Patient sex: M
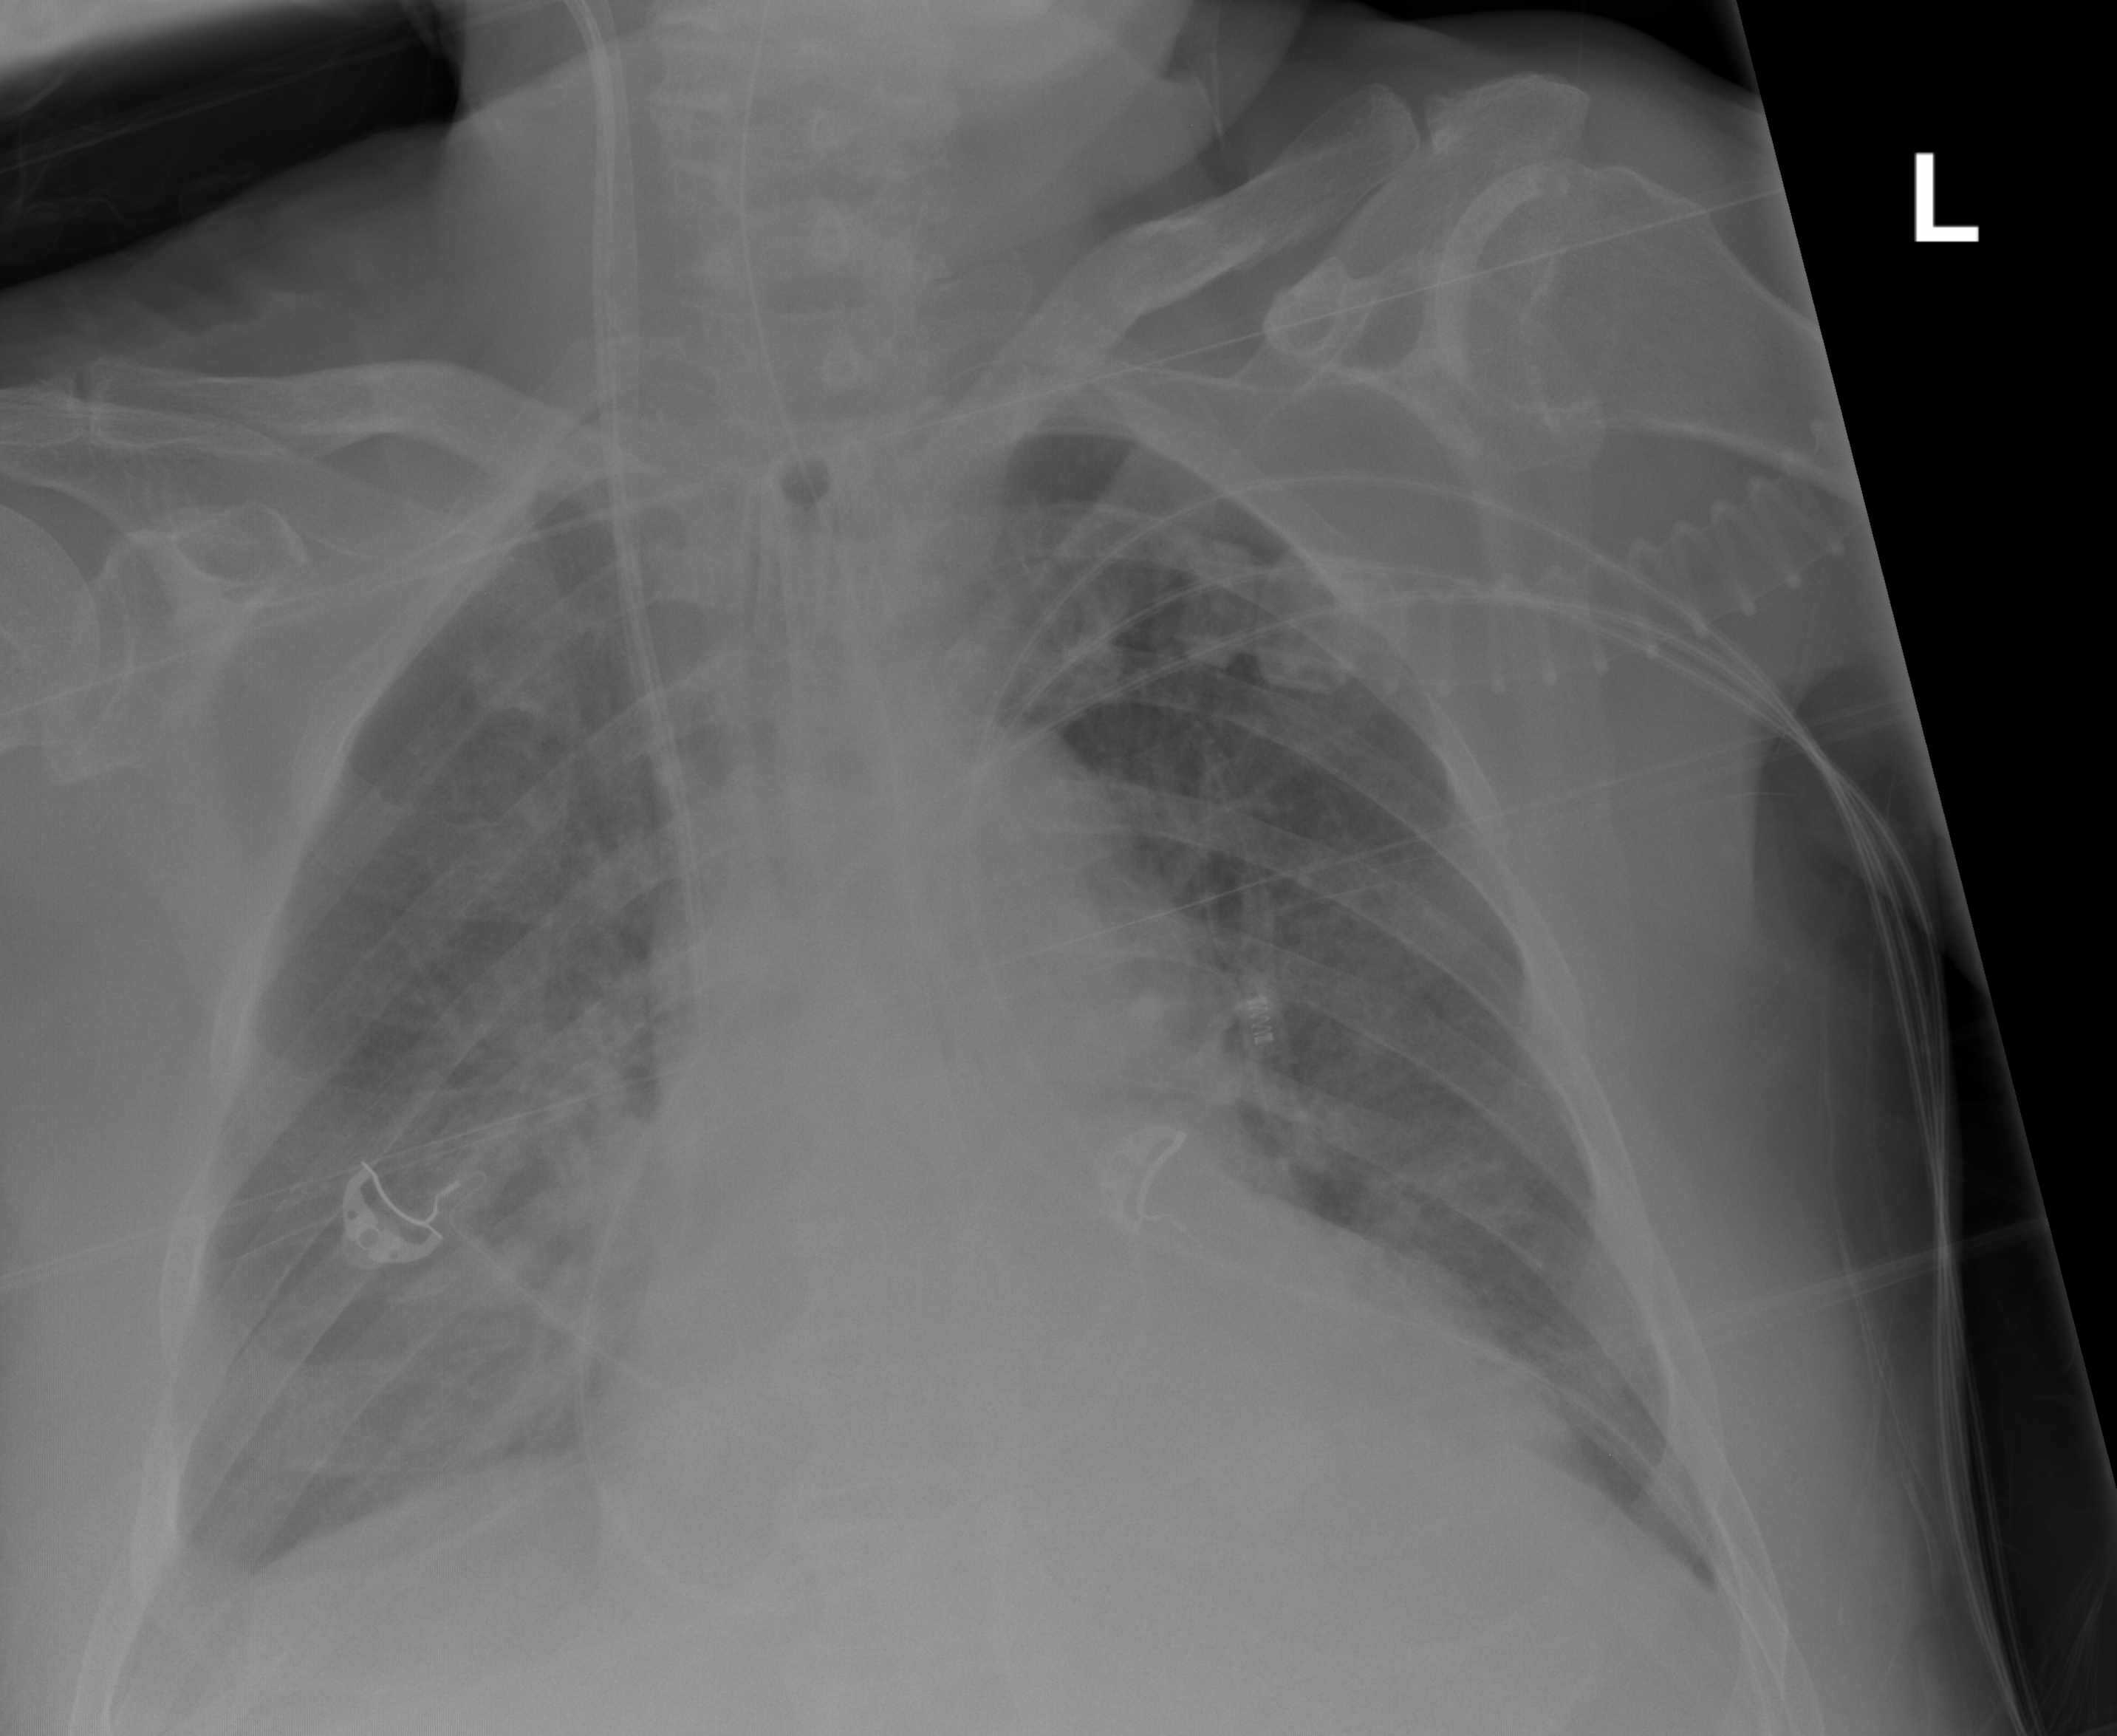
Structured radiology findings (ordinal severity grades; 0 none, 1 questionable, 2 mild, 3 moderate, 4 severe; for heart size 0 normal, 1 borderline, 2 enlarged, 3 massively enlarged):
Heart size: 2
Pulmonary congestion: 2
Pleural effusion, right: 2
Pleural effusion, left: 1
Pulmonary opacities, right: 2
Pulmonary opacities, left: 2
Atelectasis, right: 2
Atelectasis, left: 2